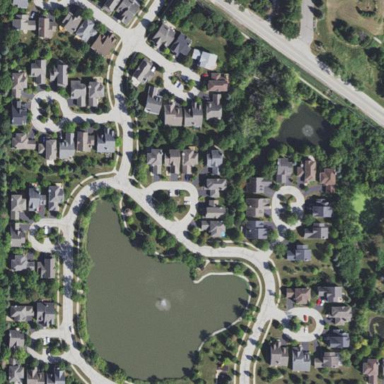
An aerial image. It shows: Single-family residential area within subdivision.